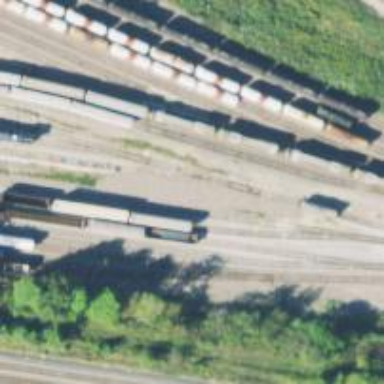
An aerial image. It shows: Railway yard used for servicing trains.